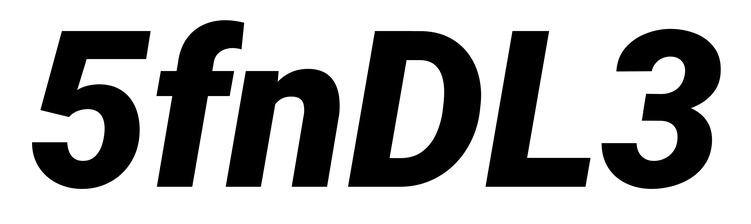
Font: Roboto-Italic_Black_Italic